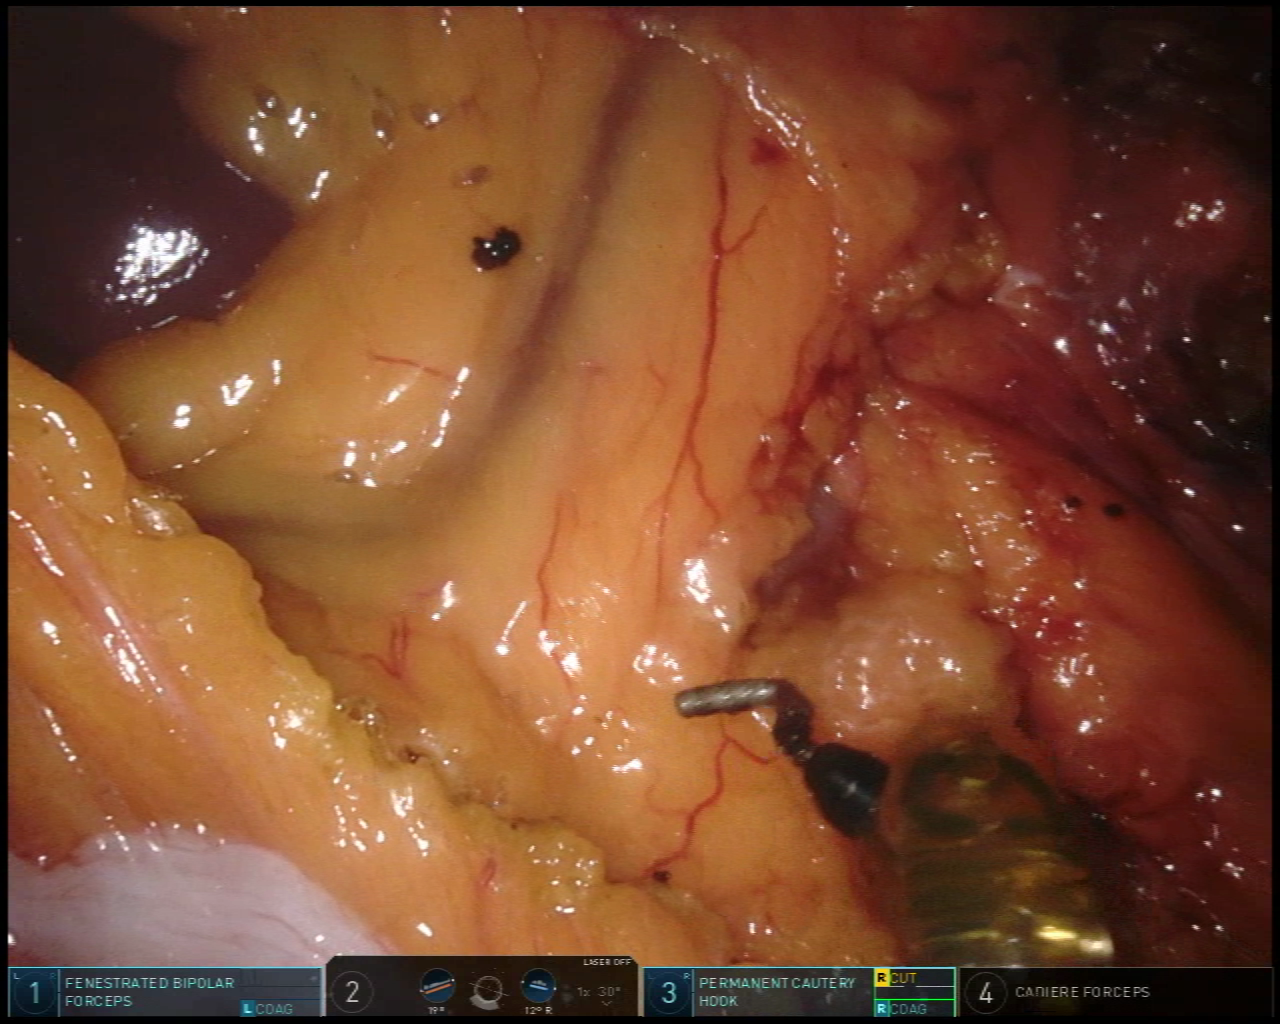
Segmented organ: liver
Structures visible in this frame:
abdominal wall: no
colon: yes
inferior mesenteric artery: no
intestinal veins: no
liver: yes
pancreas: no
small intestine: no
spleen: no
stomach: no
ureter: no
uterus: no
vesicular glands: no